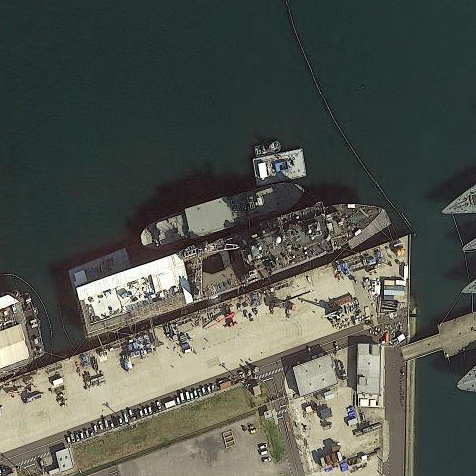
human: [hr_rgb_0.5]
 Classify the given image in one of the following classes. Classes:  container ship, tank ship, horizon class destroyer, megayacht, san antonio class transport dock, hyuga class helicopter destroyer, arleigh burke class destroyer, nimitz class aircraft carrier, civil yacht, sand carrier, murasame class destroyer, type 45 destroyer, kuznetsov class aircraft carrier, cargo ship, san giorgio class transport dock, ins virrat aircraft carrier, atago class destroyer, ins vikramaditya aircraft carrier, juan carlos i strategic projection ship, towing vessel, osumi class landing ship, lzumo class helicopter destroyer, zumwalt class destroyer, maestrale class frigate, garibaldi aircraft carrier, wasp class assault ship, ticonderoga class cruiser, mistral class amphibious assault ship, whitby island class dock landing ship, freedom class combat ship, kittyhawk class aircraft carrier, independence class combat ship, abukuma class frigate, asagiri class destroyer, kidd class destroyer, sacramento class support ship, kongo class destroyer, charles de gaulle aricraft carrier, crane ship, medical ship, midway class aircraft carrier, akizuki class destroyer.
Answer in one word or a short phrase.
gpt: Whitby Island class dock landing ship